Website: macys
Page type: customer-info-address
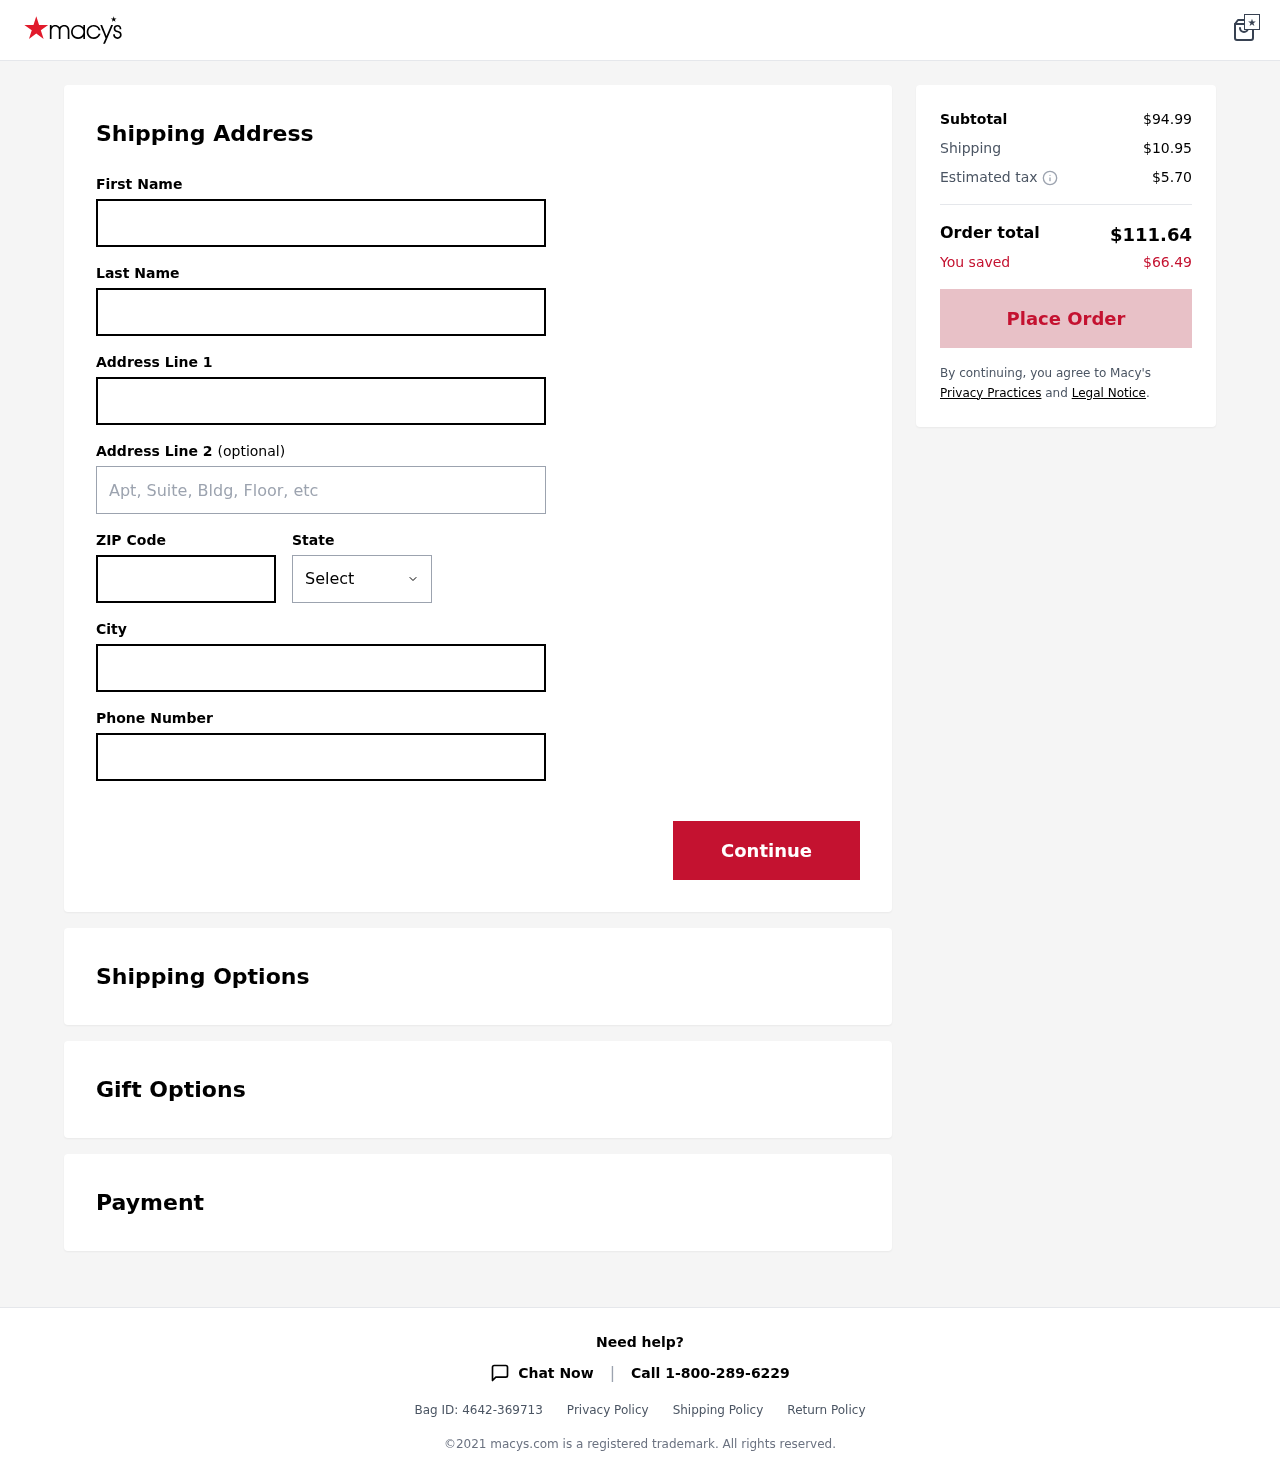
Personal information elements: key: PII_CITY
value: New Larryfurt
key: PII_FIRSTNAME
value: Kenneth
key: PII_LASTNAME
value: Rogers
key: PII_PHONE
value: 8959390084
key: PII_POSTCODE
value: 43402
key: PII_STATE
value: Alaska
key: PII_STREET
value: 56755 Leon Hollow
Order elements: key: ORDER_SUBTOTAL
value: $94.99
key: ORDER_SHIPPING_COST
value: $10.95
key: ORDER_TAX
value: $5.70
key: ORDER_TOTAL
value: $111.64
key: ORDER_SAVINGS
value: $66.49